Chest X-ray:
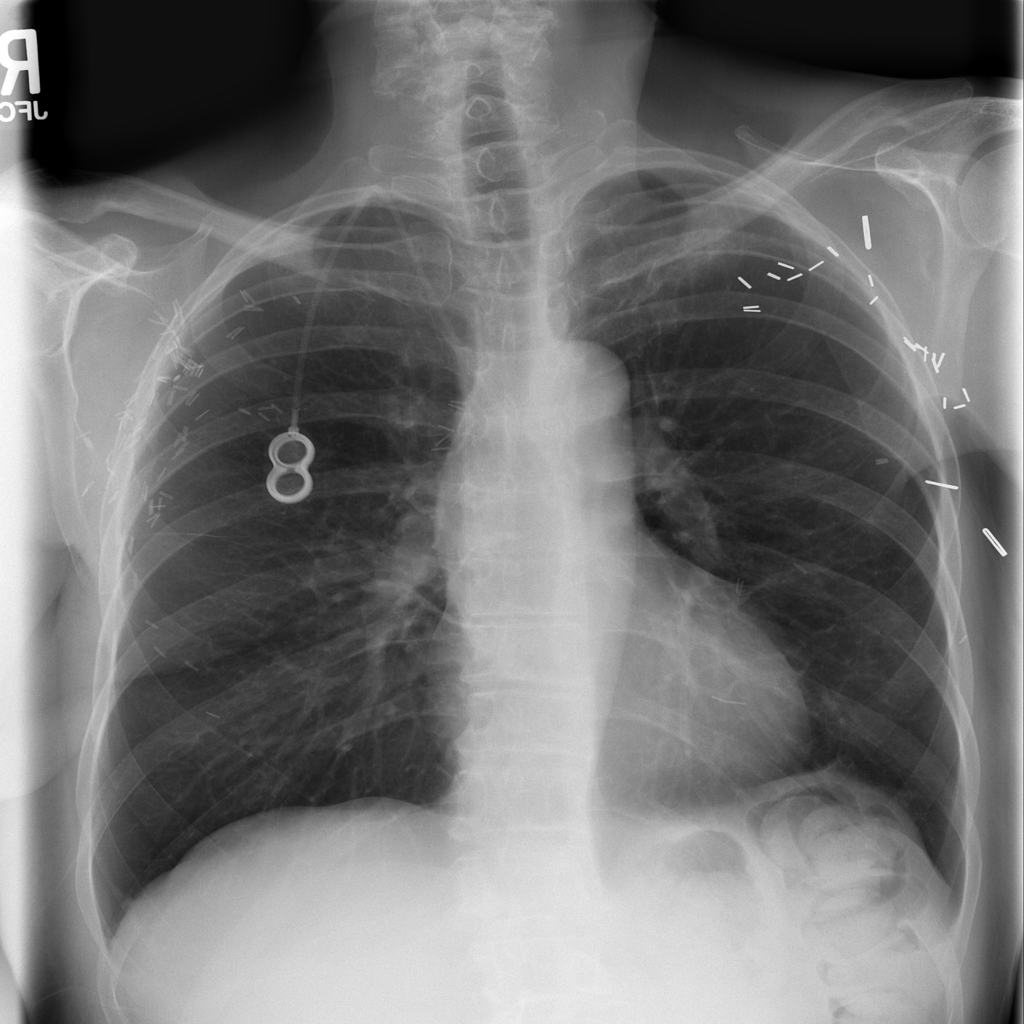
No abnormal finding: yes